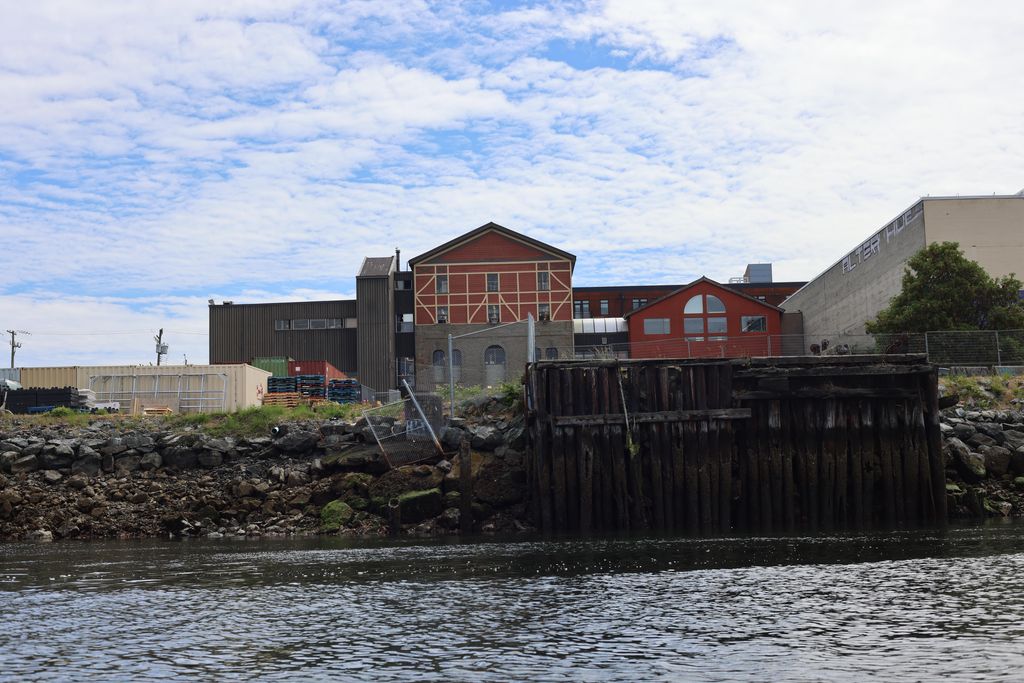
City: victoria